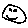
Label: smiley face